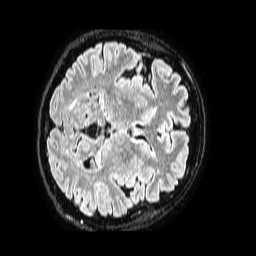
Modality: FLAIR
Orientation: axial
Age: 47
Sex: female
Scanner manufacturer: philips
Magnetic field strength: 1.5 T
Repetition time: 4.8 s
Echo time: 0.3 s